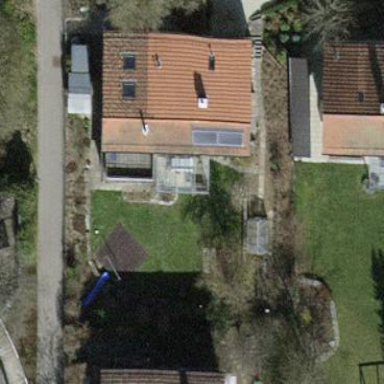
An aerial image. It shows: Building with tiled roof.